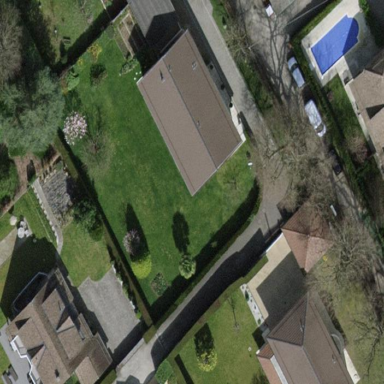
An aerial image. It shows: Garden enclosed by fence.